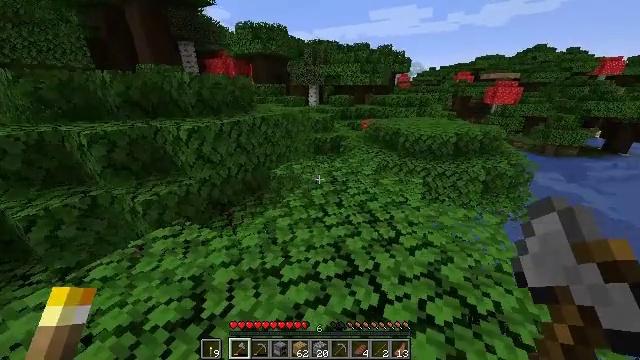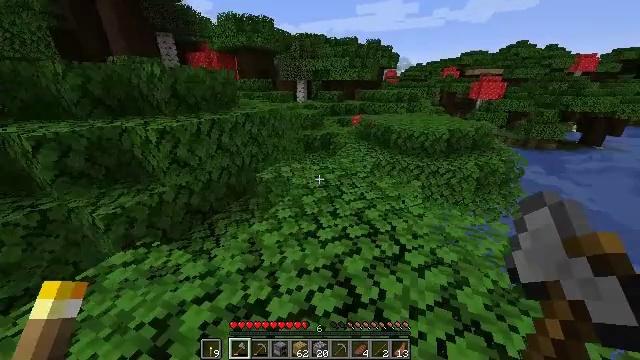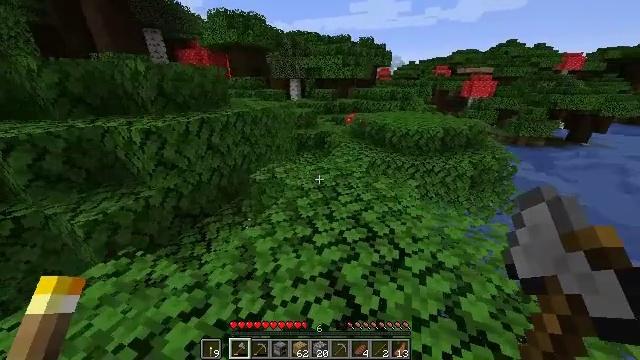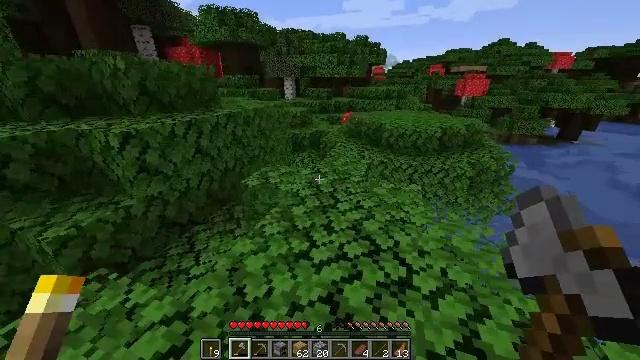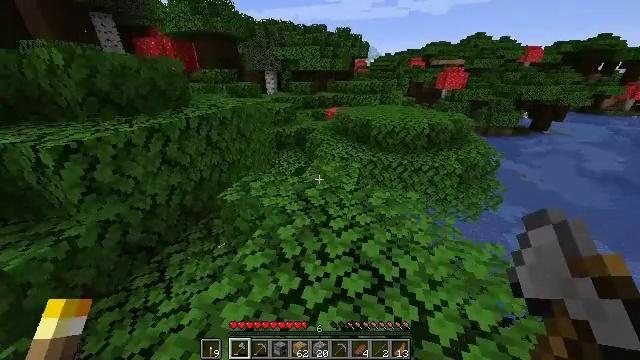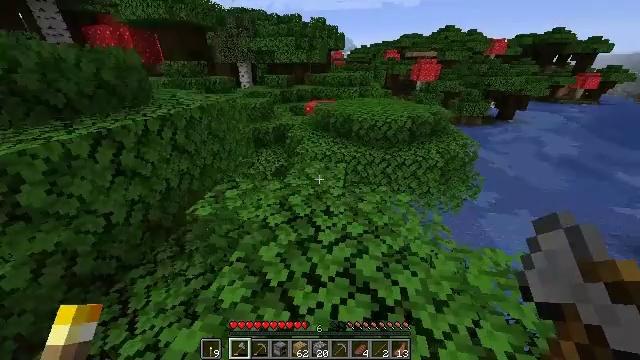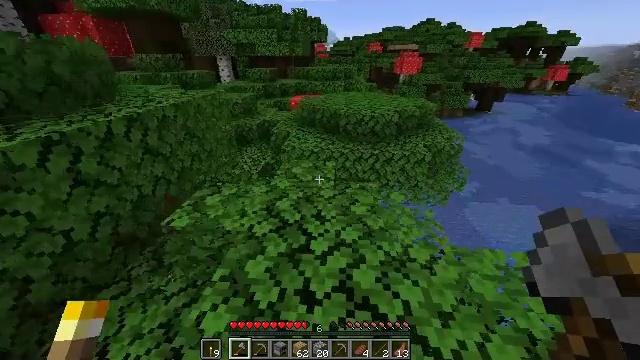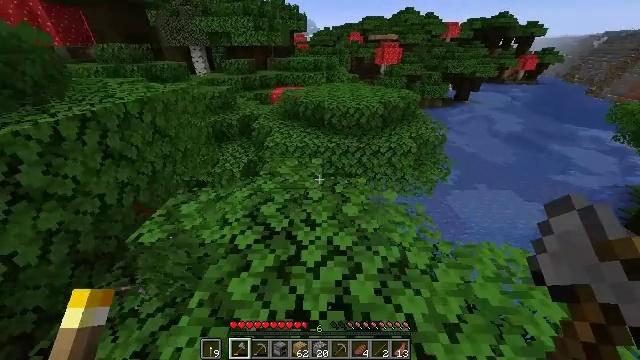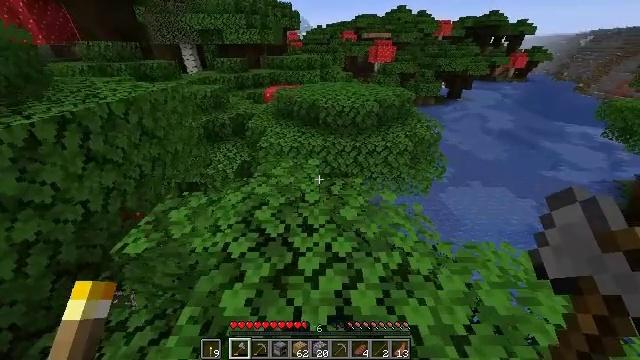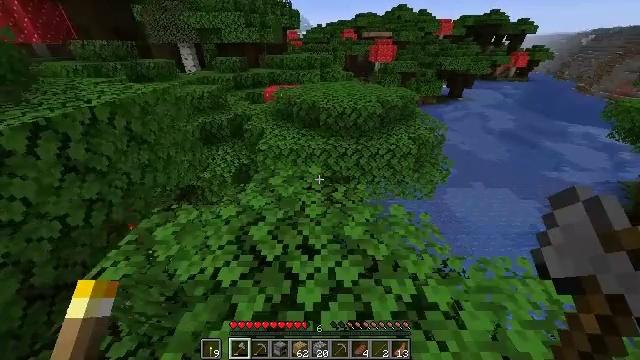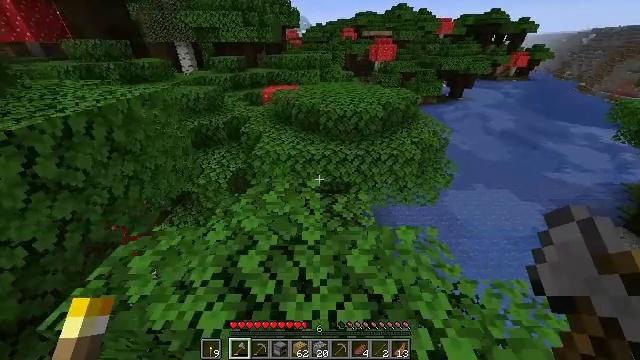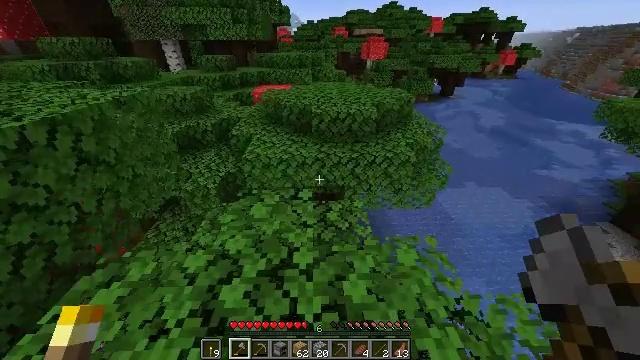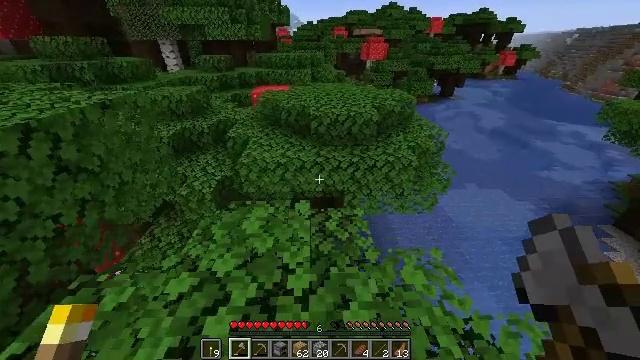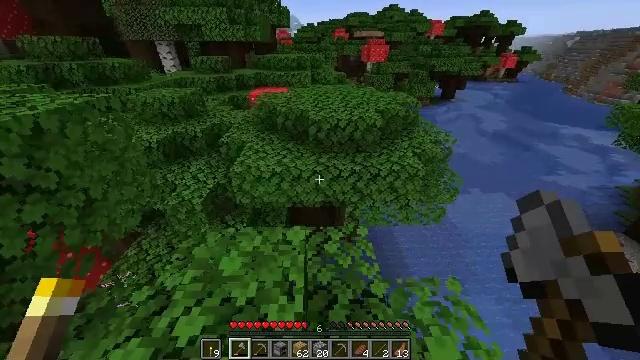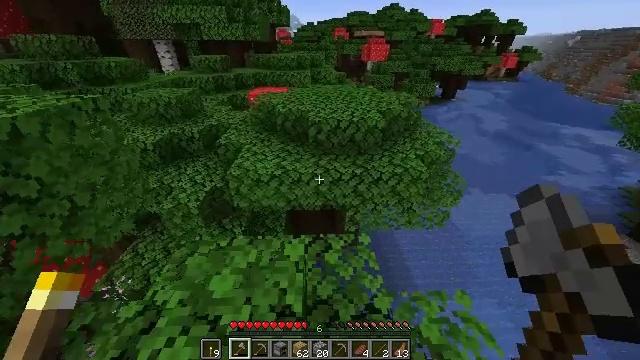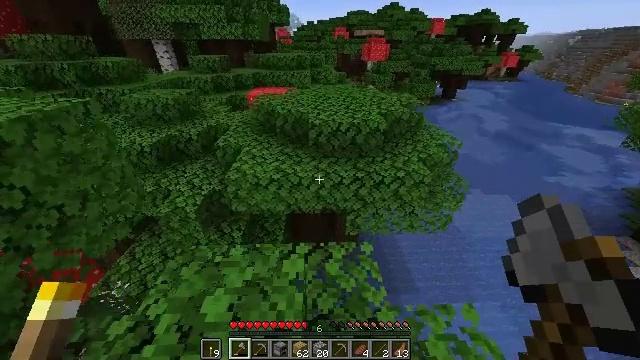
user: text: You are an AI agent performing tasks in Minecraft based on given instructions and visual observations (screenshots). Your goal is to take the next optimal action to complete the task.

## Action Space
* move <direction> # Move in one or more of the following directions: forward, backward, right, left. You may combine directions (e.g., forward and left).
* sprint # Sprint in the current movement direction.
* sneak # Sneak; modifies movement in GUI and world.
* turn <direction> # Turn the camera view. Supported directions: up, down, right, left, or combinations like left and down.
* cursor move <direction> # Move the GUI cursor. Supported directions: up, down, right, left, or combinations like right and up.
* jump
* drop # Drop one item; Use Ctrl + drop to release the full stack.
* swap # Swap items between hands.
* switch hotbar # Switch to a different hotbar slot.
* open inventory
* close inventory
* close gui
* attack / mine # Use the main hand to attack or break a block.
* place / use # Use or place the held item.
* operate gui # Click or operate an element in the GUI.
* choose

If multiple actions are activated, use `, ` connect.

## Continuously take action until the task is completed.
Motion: motion action
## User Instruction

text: Collect red mushroom blocks for building.
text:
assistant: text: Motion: move forward, turn right and down
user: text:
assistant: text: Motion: move forward, turn right
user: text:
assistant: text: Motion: move forward, turn right
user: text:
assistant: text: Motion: move forward, sprint, turn right and down
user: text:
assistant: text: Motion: move forward, sprint, turn right and down
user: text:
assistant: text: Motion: move forward, sprint, turn right and down
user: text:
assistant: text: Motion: move forward, sprint, turn right and down
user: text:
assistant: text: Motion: move forward, sprint, turn right
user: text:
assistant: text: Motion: move forward, sprint
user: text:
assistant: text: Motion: move forward, sprint
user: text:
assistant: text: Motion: move forward, sprint, turn right
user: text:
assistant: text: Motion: move forward
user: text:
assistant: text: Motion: move forward
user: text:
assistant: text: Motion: move forward
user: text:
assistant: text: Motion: move forward
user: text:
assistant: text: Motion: move forward
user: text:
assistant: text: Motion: move forward
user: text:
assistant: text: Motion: move forward
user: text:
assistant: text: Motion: move forward, jump
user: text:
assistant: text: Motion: move forward, jump
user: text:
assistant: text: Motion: move forward, jump
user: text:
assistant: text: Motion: move forward
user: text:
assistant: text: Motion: move forward
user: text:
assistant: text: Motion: move forward
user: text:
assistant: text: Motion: move forward
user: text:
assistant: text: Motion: move forward
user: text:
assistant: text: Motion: move forward
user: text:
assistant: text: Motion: move forward
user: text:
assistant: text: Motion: move forward
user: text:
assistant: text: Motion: move forward